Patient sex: M
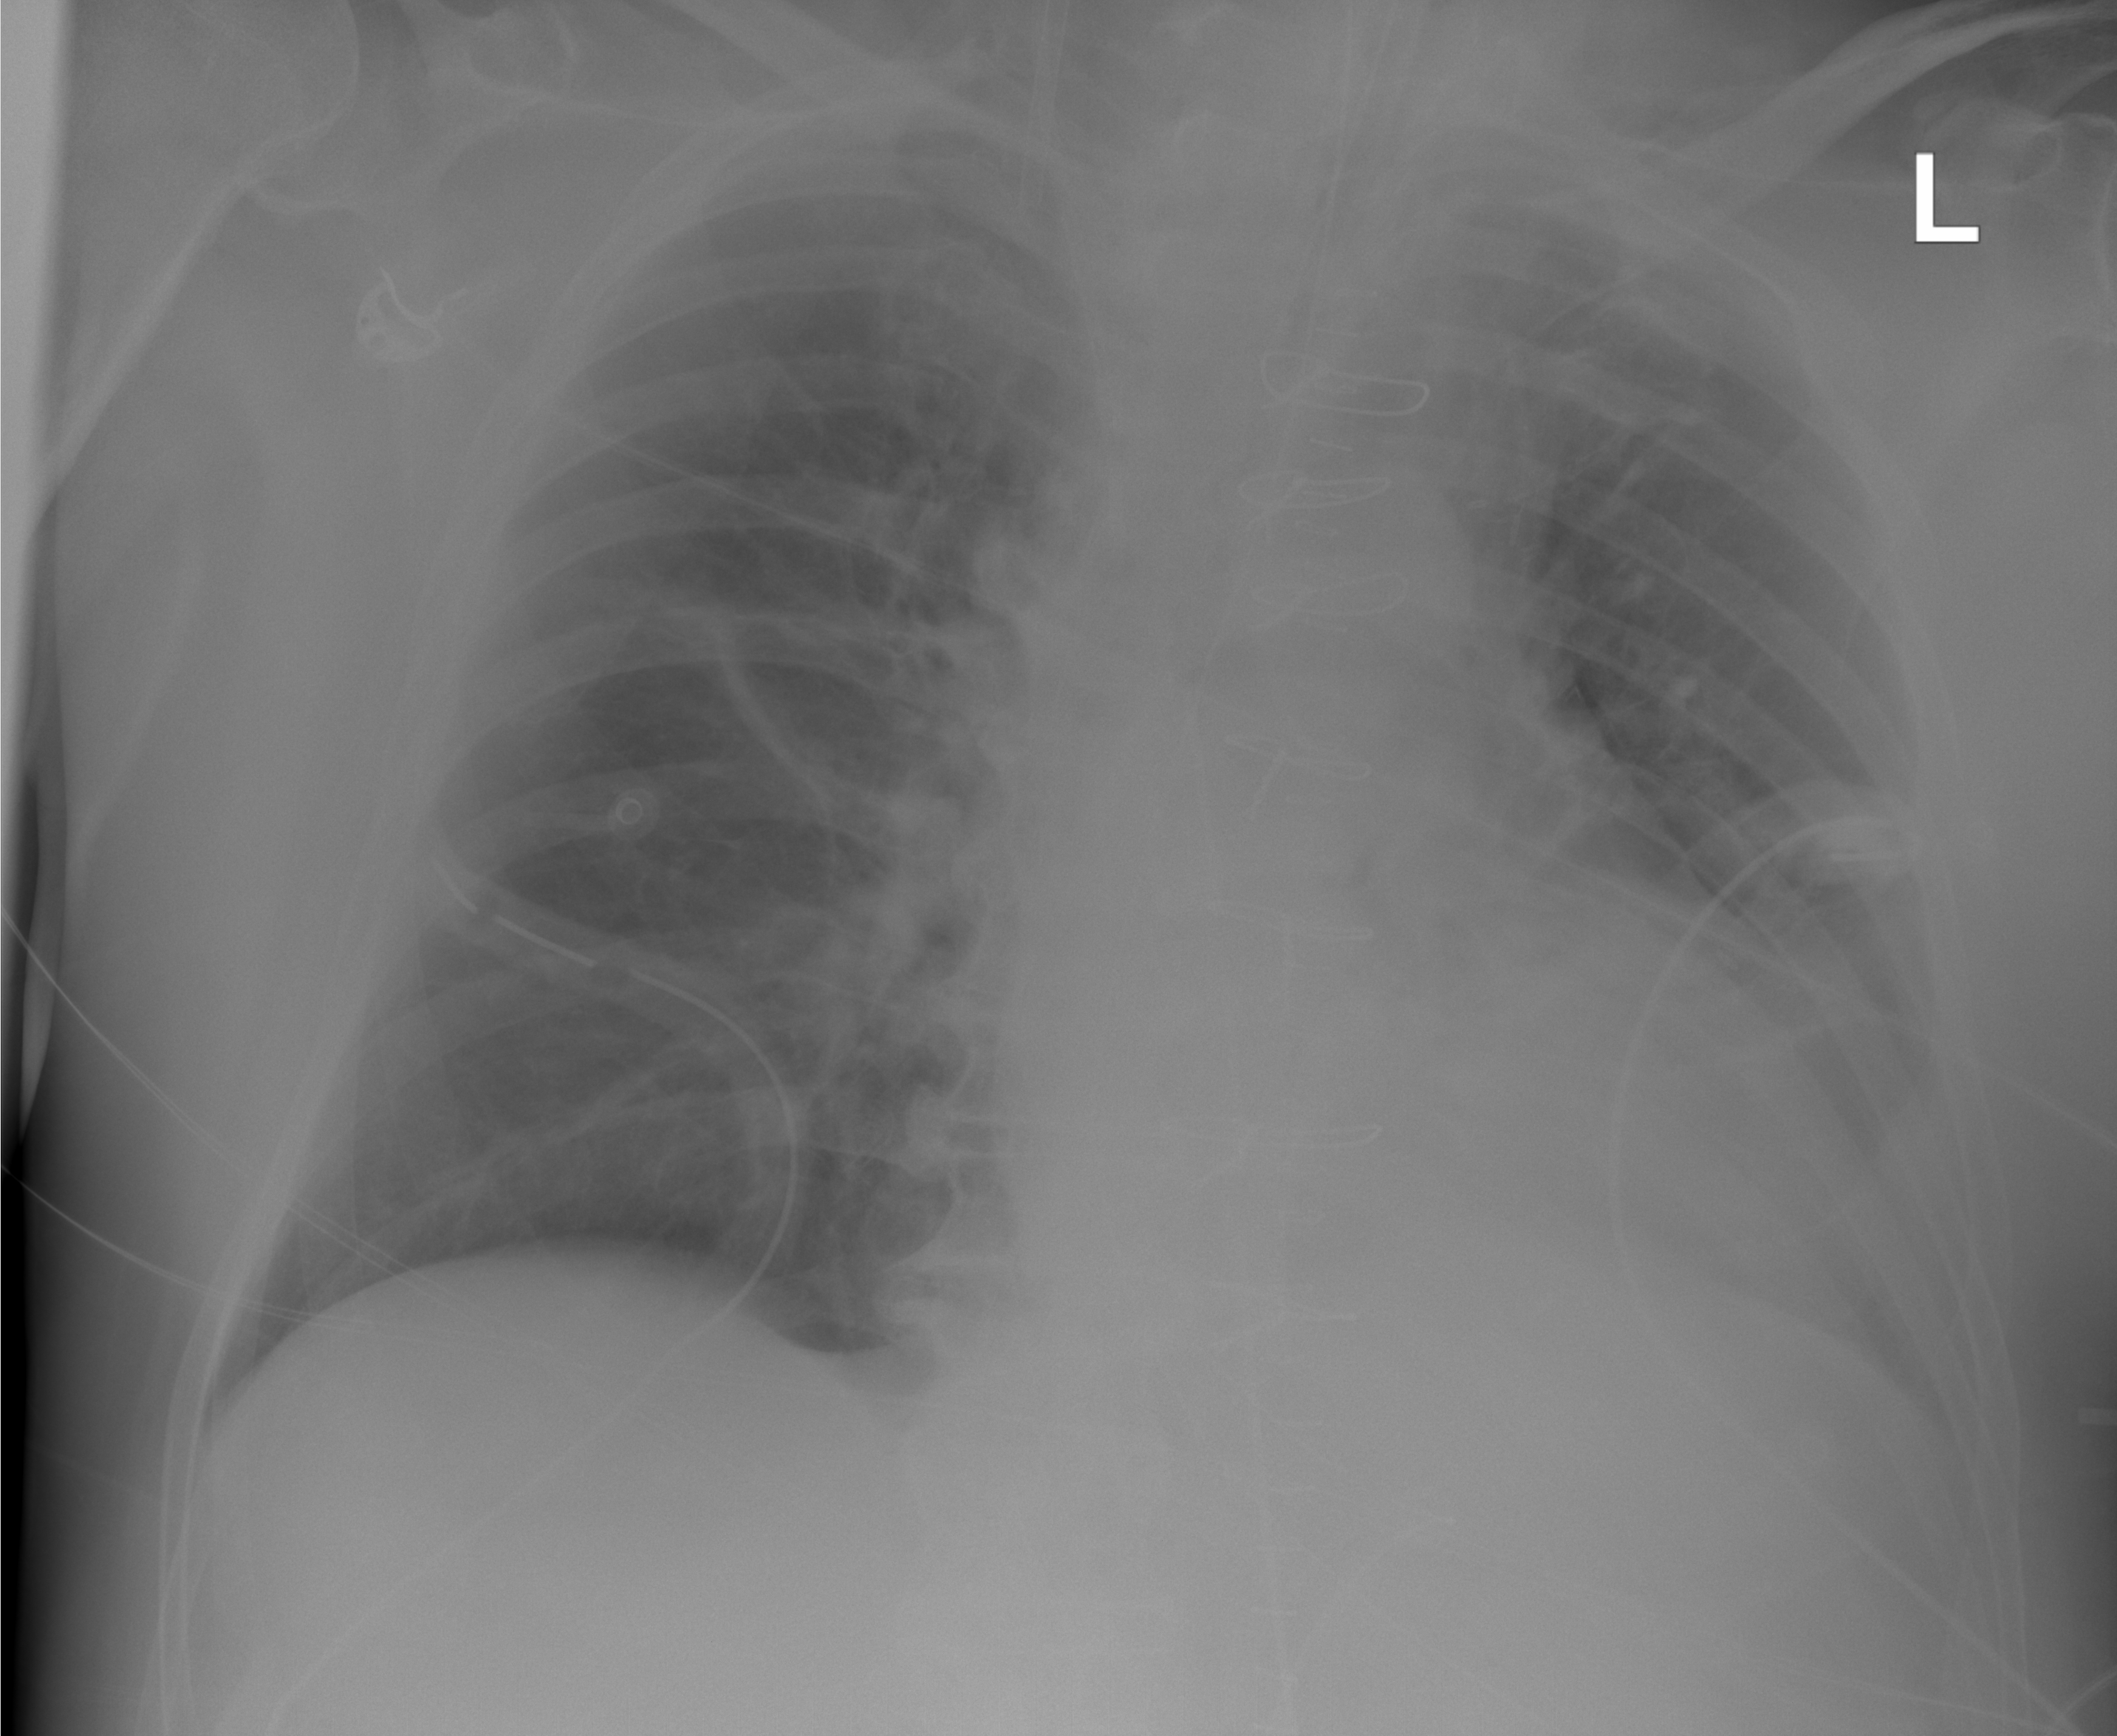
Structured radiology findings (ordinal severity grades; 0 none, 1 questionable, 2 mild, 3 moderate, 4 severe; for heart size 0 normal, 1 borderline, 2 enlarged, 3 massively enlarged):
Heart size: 2
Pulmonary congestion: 0
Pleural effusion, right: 0
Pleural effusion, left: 0
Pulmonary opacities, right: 0
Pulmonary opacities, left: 0
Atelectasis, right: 2
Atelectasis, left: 0